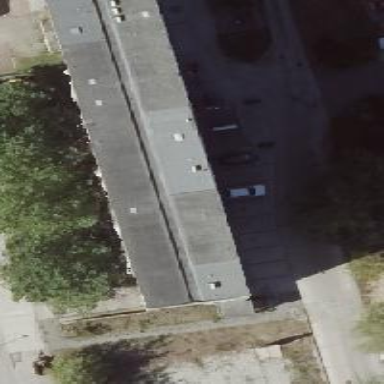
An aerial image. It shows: Office building with flat roof.